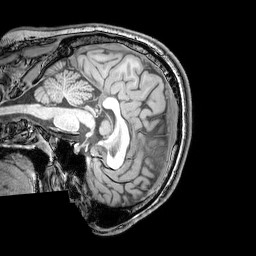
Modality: T1w
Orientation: sagittal
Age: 25
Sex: male
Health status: healthy
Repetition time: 0.081 s
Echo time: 0.037 s